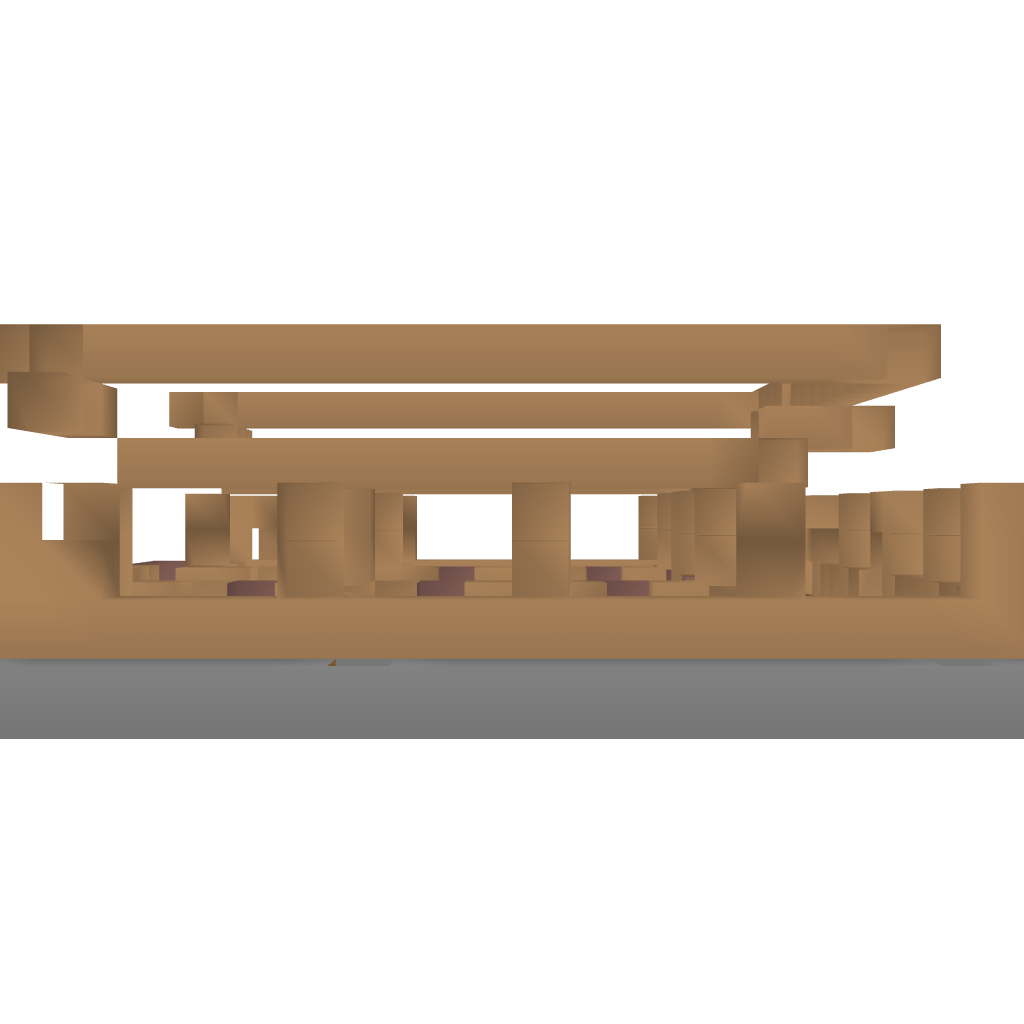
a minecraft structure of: Horse Stable bad low quality